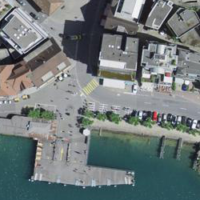
EUNIS habitat code: 14
Species observed at this site:
Chroicocephalus ridibundus
Tachybaptus ruficollis
Phalacrocorax carbo
Podiceps cristatus
Cygnus olor
Larus michahellis
Fulica atra
Anas platyrhynchos
Aythya fuligula
Passer domesticus
Motacilla alba
Turdus merula